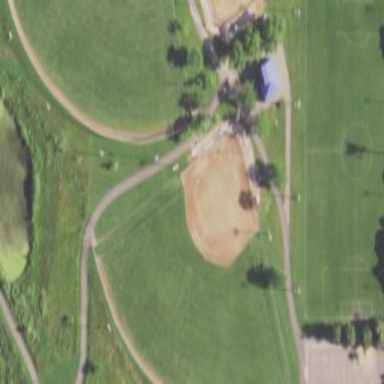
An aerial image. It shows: Baseball pitch for leisure land.